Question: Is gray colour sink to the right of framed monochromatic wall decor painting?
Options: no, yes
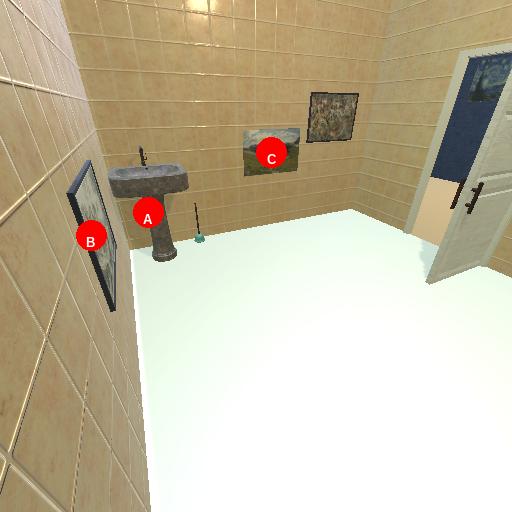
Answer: no